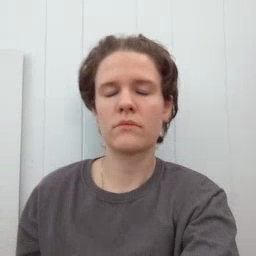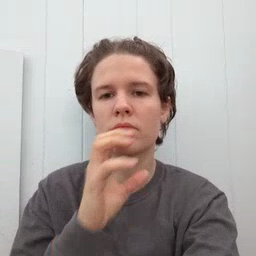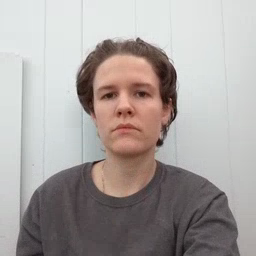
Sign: old